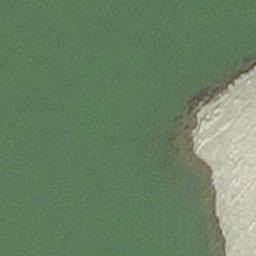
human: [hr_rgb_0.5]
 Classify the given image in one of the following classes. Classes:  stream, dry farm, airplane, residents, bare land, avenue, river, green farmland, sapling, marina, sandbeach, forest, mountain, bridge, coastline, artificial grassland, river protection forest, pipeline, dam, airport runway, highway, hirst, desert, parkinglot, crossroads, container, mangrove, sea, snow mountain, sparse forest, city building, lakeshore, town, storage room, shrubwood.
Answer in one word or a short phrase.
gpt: hirst